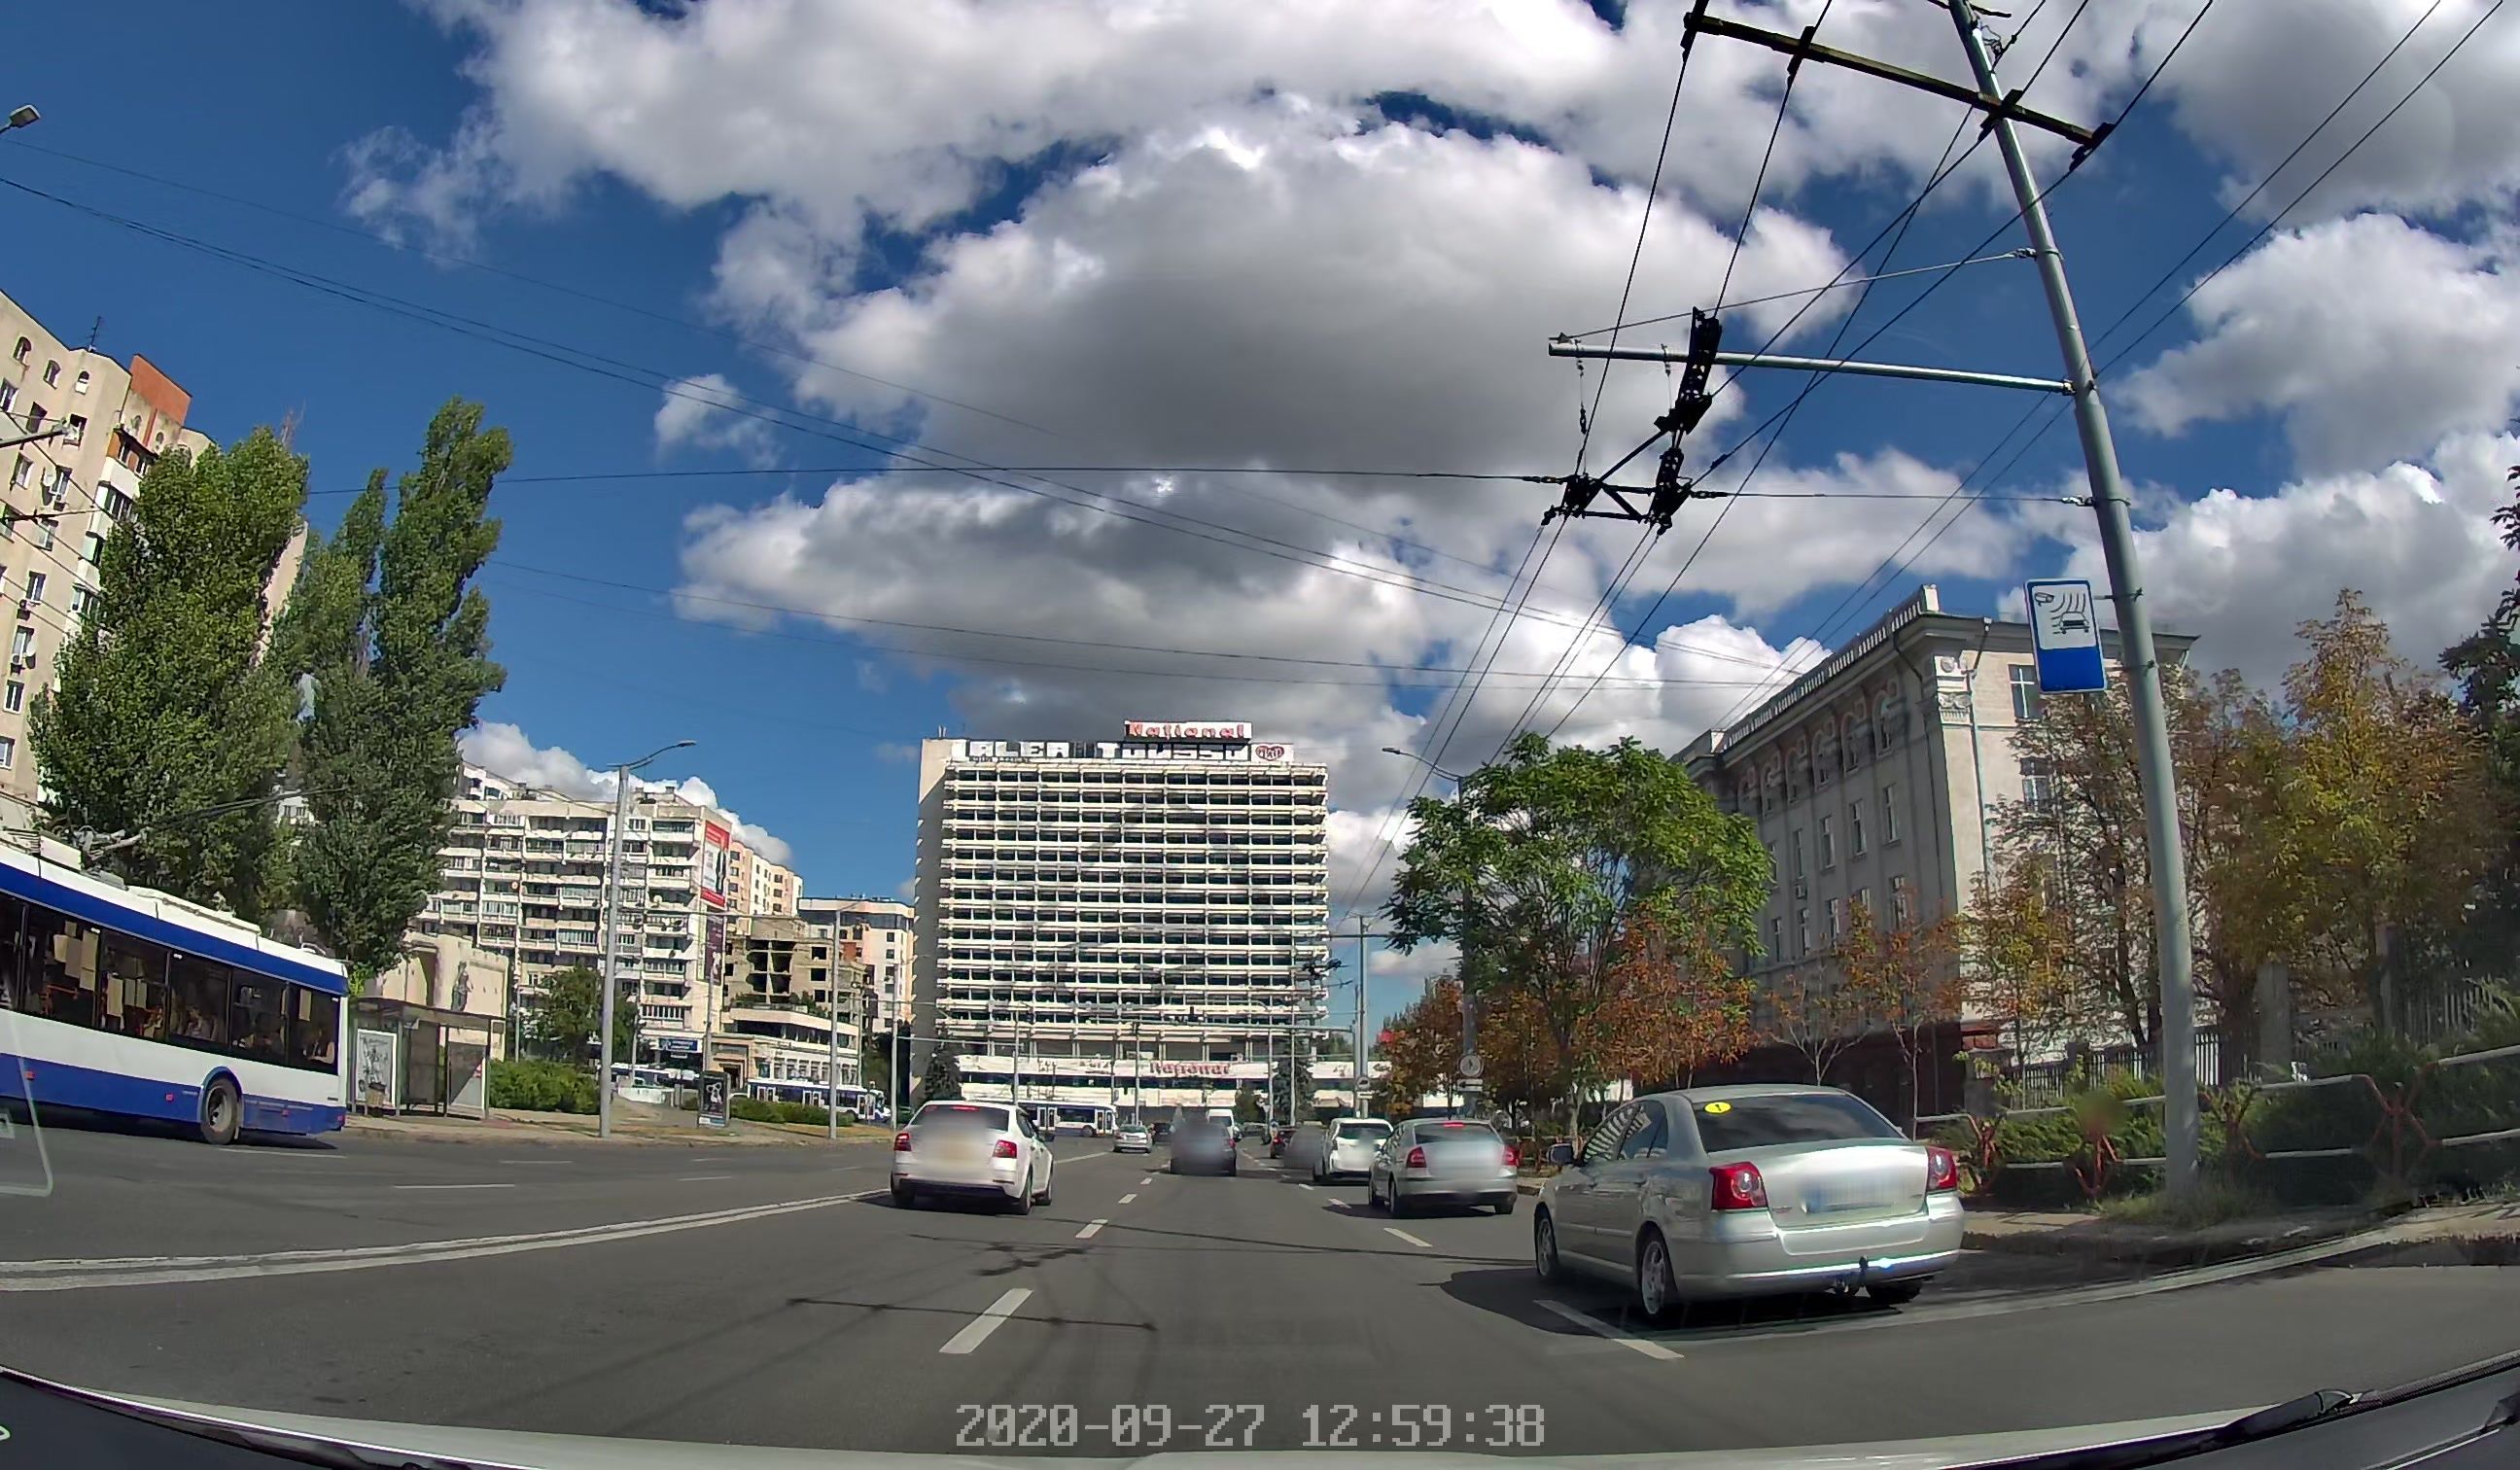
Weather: cloudy
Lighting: day
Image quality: good
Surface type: driving surface
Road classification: primary
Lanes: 6
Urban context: urban centre
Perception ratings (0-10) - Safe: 2.11, Lively: 9.03, Beautiful: 3.09, Boring: 1.96, Depressing: 5.22, Wealthy: 3.76